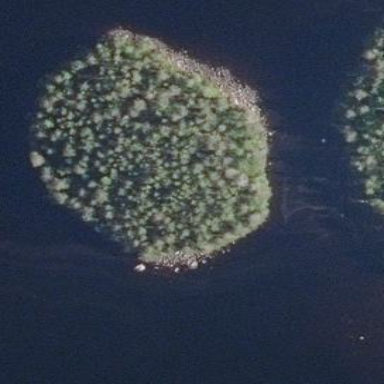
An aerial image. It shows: Islet.